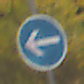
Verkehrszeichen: VorgeschriebeneFahrtrichtungHierLinks
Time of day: Midday
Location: Outdoor (Nature)
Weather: Overcast
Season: NotSpecified
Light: Natural